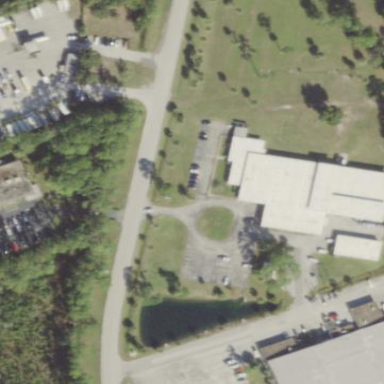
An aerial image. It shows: Commercial building.